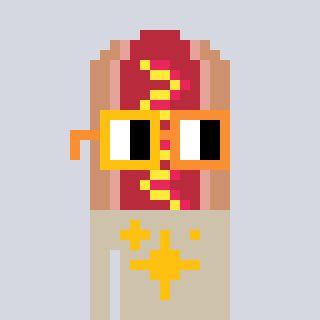
a pixel art character with square yellow and orange glasses, a hotdog-shaped head and a bege-colored body on a cool background